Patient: sex M, age 79
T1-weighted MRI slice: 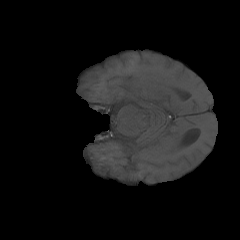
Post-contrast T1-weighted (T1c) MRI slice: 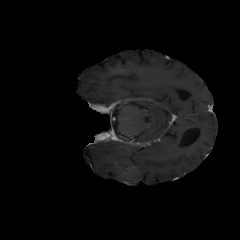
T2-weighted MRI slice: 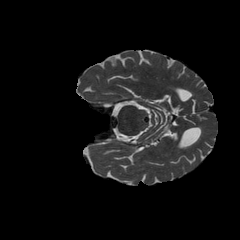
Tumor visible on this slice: no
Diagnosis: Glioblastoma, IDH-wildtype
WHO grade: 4